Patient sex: M
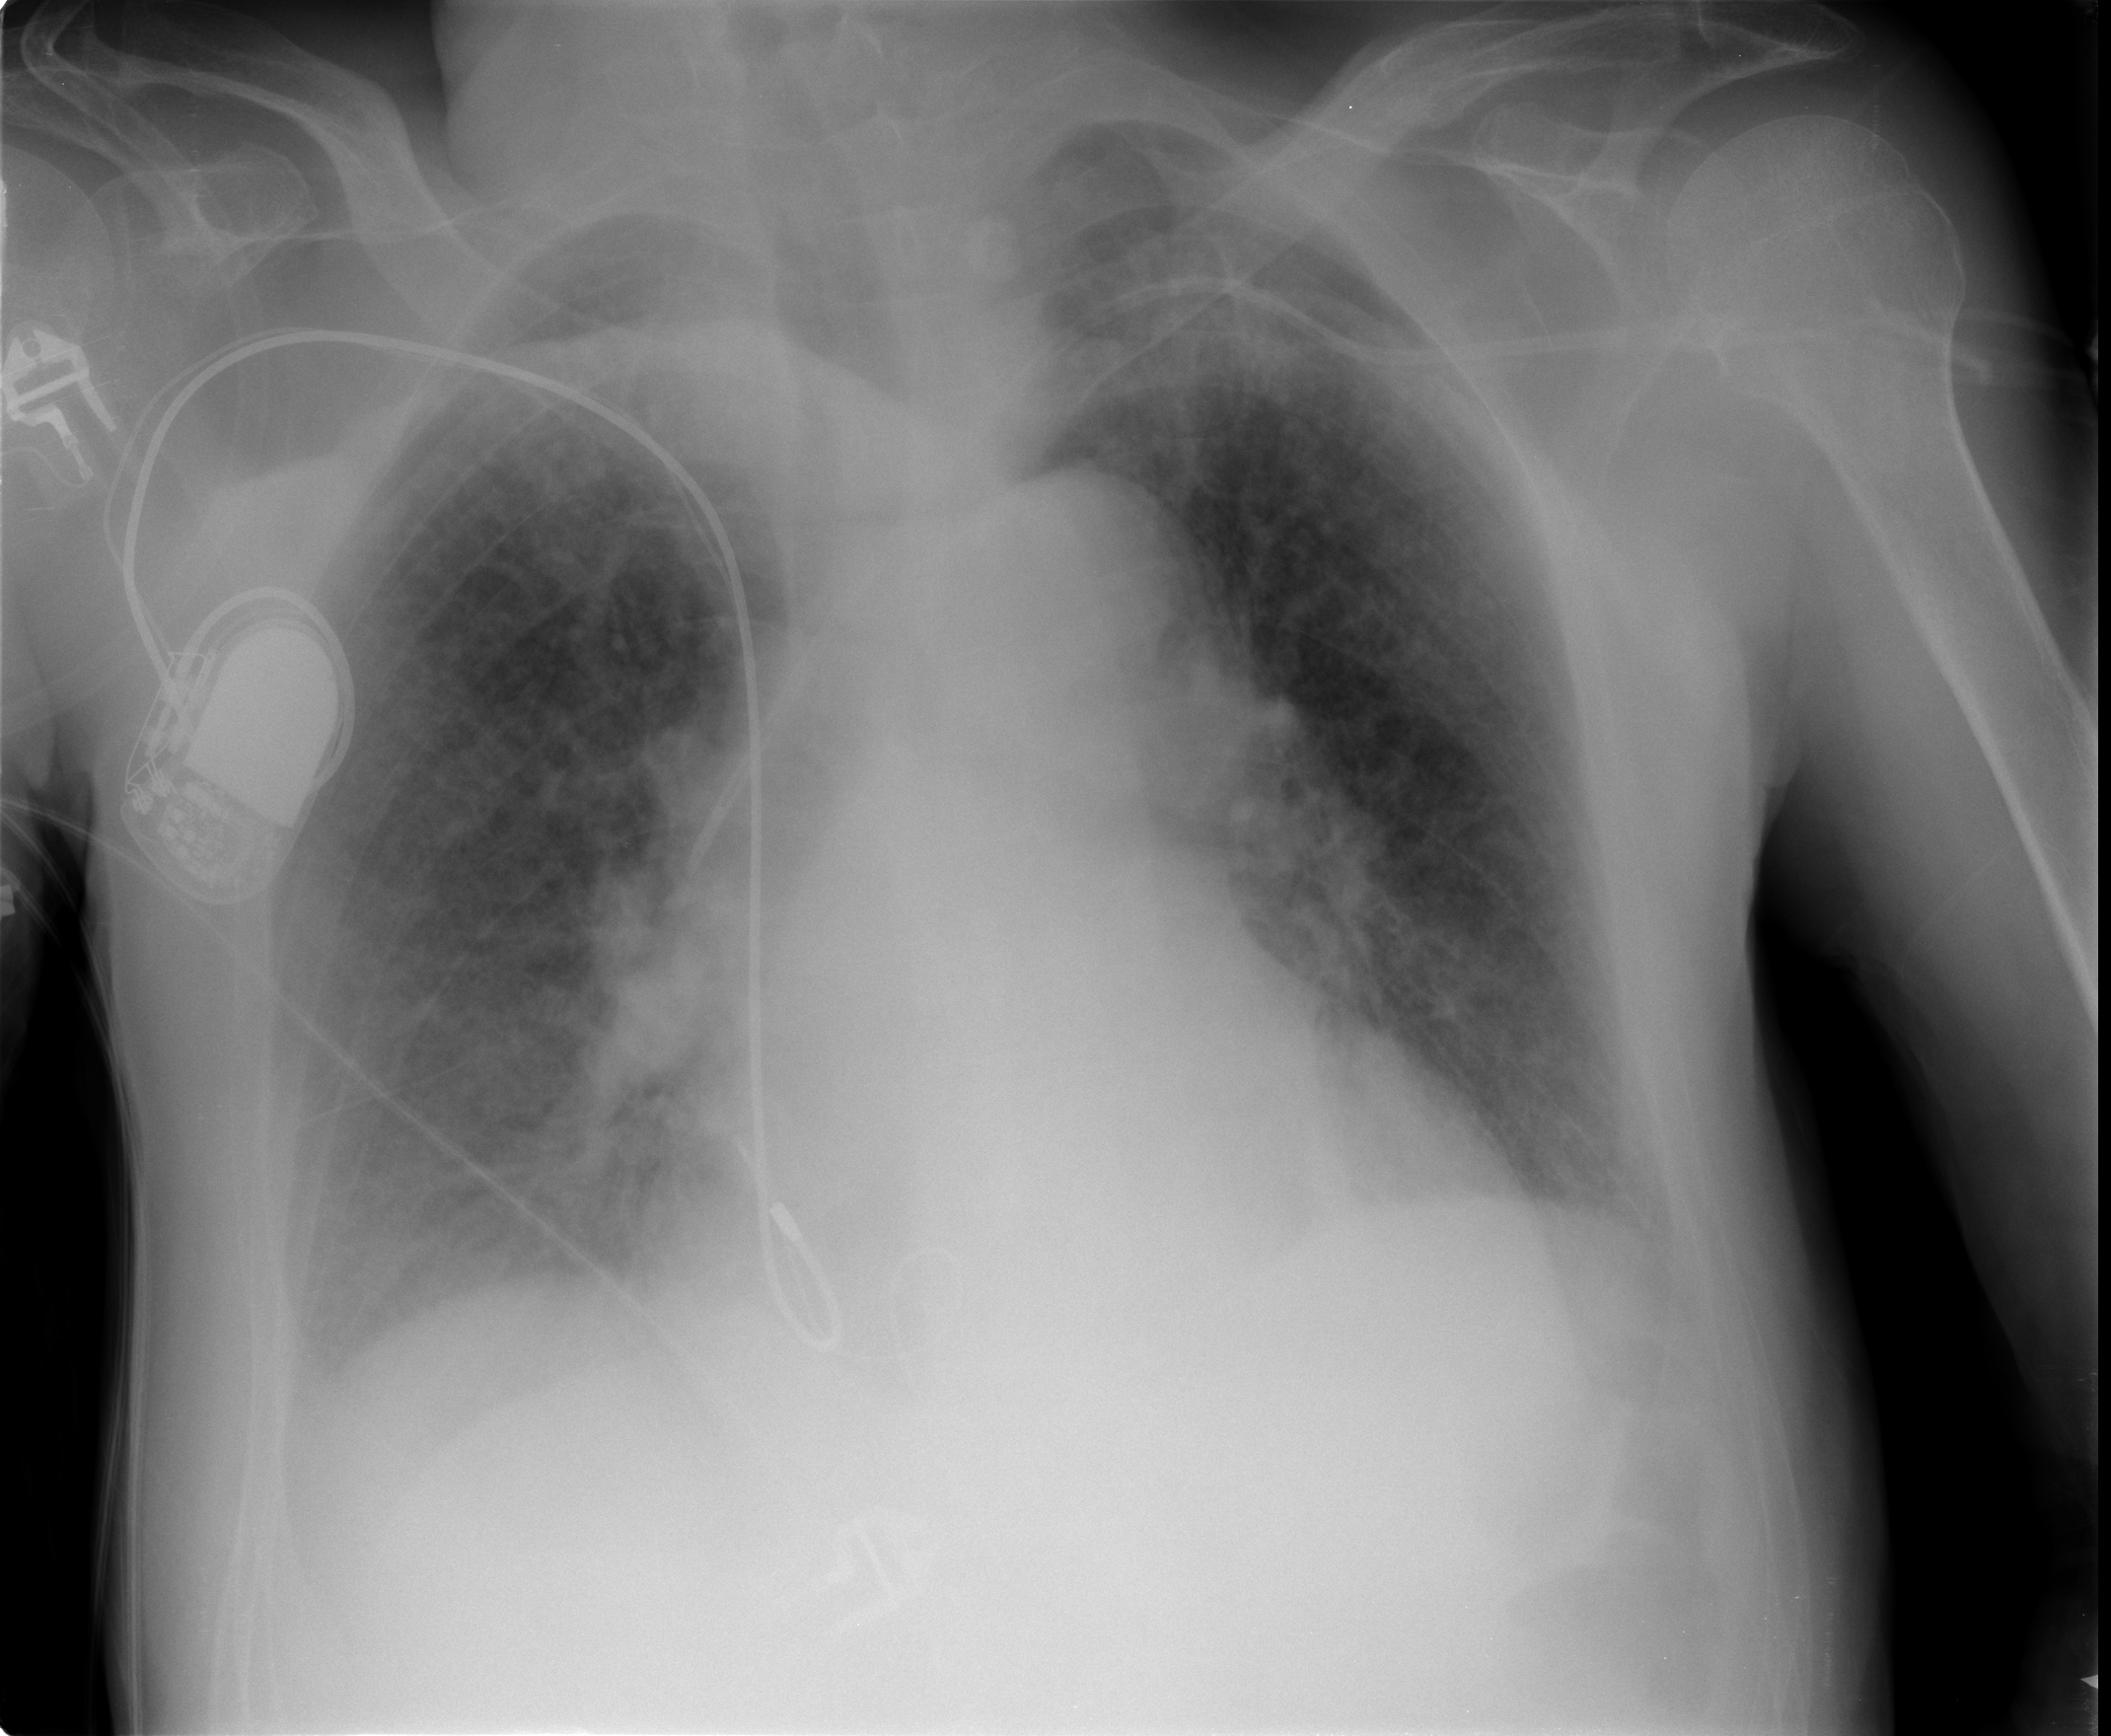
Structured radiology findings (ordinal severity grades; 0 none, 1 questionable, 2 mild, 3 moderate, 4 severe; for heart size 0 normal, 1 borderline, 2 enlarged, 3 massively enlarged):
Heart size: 2
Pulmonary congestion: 3
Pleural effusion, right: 2
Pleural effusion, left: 1
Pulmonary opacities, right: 2
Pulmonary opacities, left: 2
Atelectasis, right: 2
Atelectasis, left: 2